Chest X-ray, PA view. Patient: 31 years old, sex F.
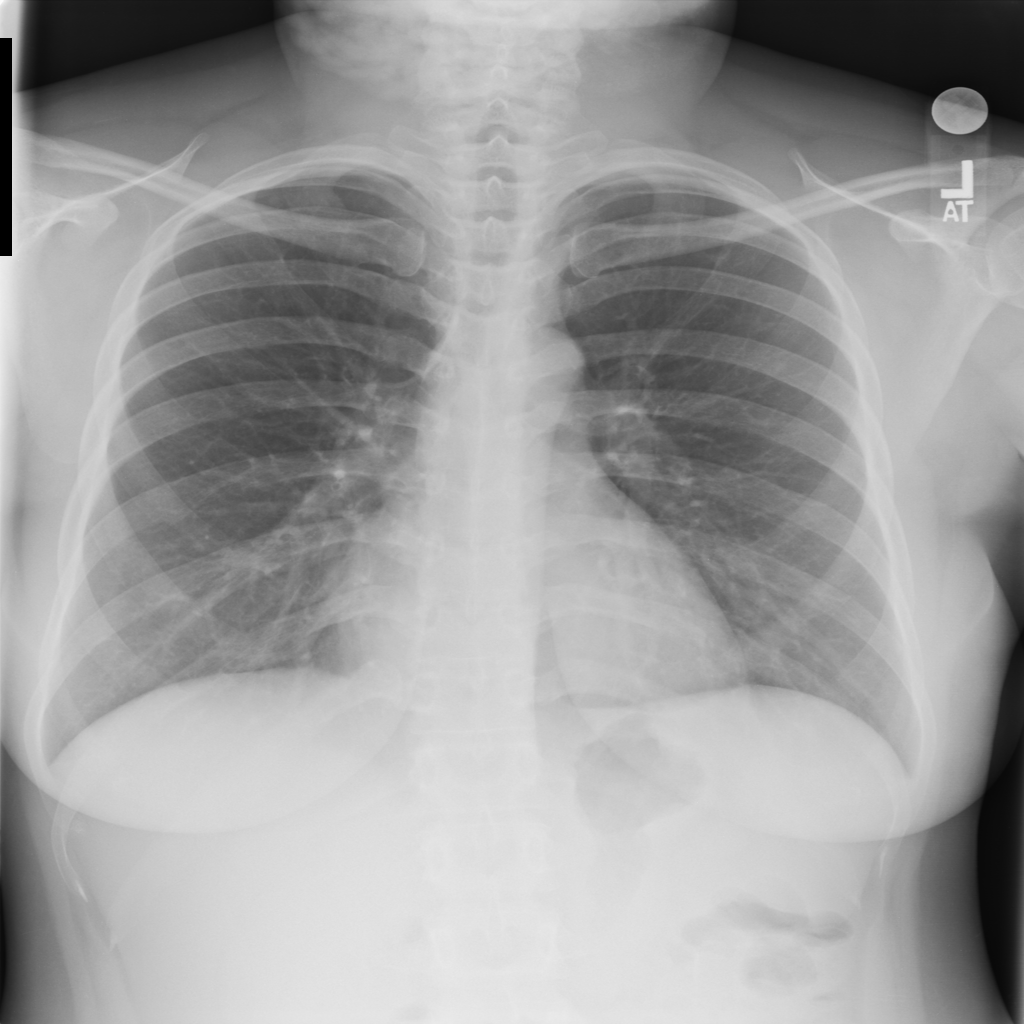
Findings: No Finding